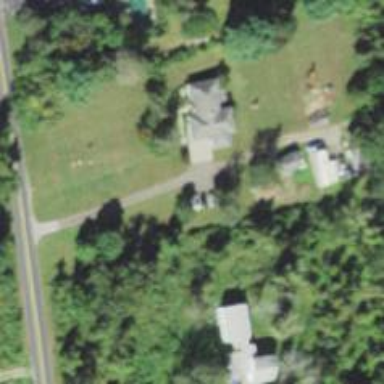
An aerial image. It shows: Residential driveway.